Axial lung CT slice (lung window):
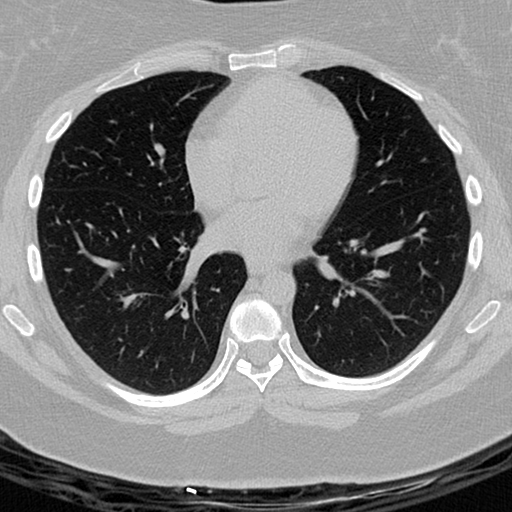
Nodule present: no